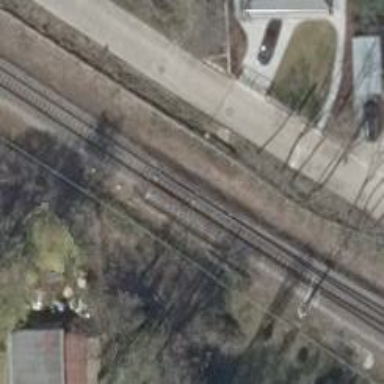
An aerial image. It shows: Railway switch with the turnout on the left side.